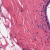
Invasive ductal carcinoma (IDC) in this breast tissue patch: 0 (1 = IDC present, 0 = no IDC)